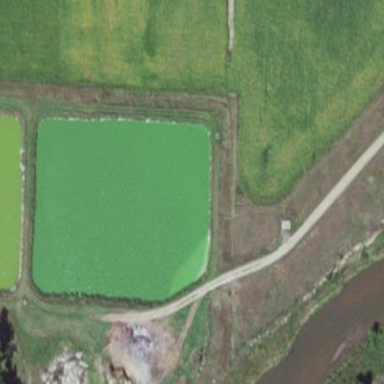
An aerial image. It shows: Sewage reservoir with water.